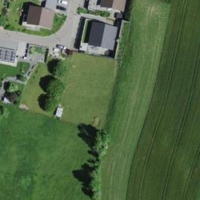
EUNIS habitat code: 52
Species observed at this site:
Geranium sanguineum